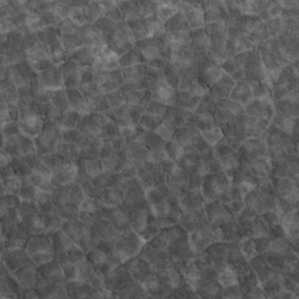
Label: non_frost